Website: lowes
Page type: customer-info-address
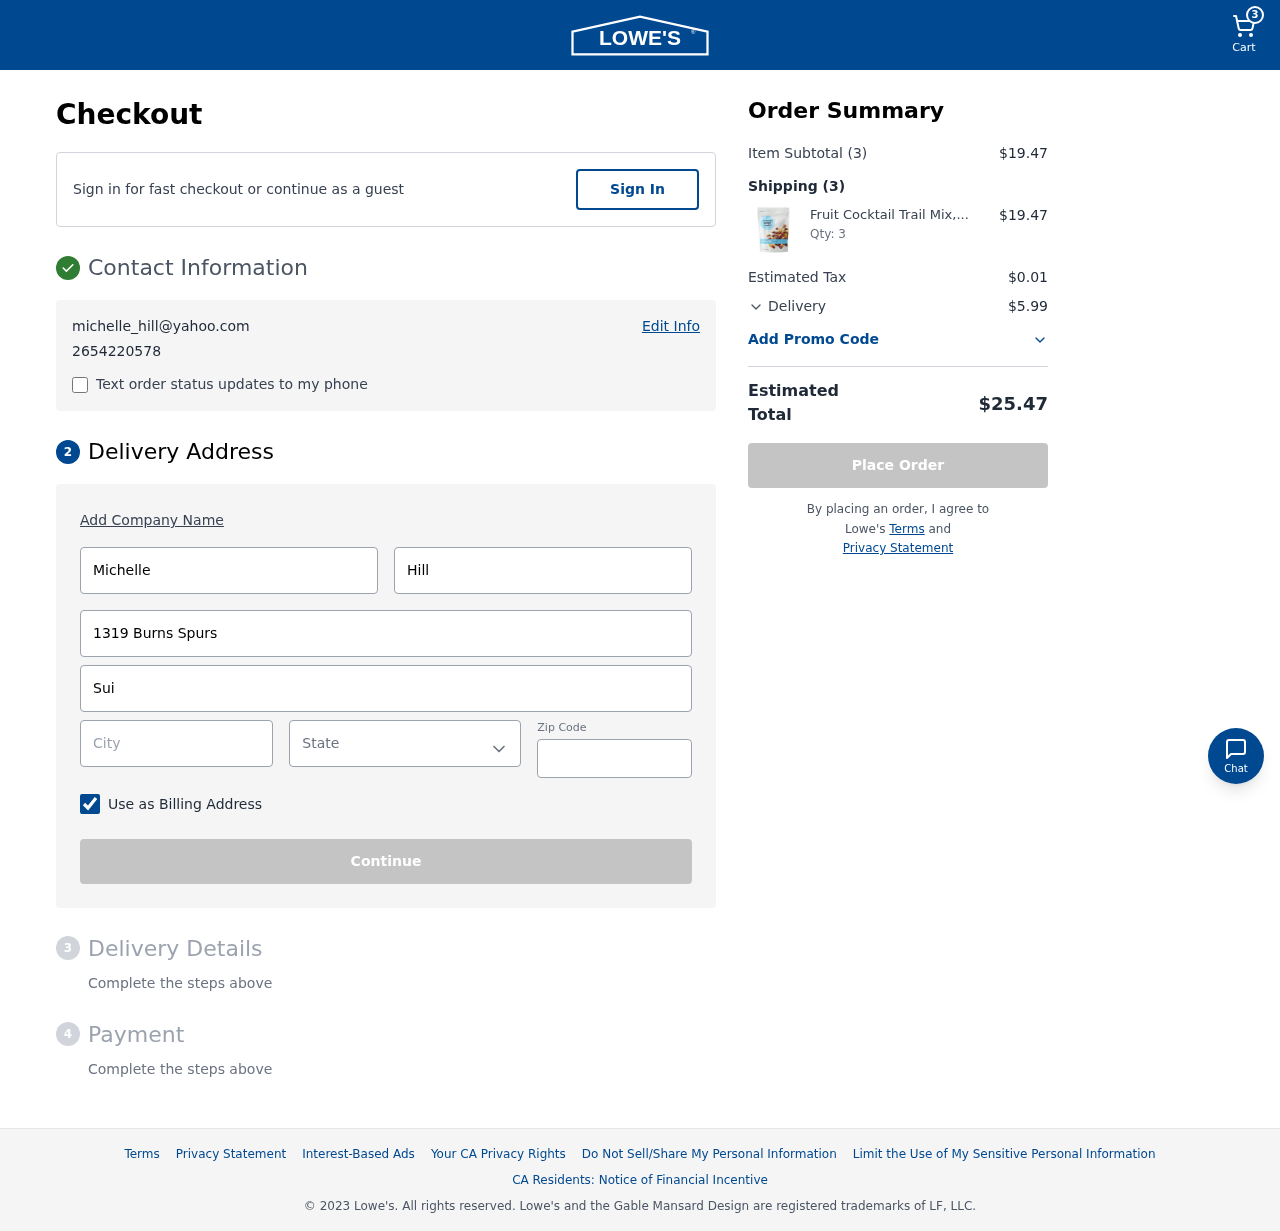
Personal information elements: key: PII_CITY
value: Parkchester
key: PII_EMAIL
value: michelle_hill@yahoo.com
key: PII_FIRSTNAME
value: Michelle
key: PII_LASTNAME
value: Hill
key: PII_PHONE
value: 2654220578
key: PII_POSTCODE
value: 44901
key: PII_STATE
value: South Carolina
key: PII_STREET
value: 1319 Burns Spurs
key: PII_STREET2
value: Suite 995
Product elements: key: PRODUCT1_NAME
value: Fruit Cocktail Trail Mix, 12oz
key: PRODUCT1_QUANTITY
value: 3
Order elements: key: ORDER_NUM_ITEMS
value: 3
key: ORDER_SUBTOTAL
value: $19.47
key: ORDER_NUM_ITEMS2
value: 3
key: ORDER_SUBTOTAL2
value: $19.47
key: ORDER_TAX
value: $0.01
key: ORDER_SHIPPING_COST
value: $5.99
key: ORDER_TOTAL
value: $25.47